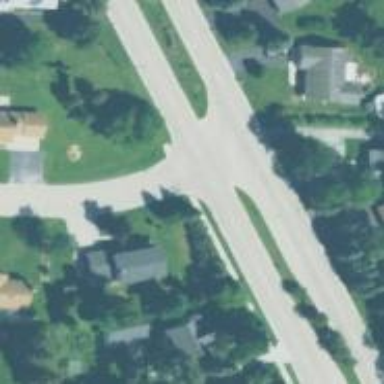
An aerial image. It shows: Asphalt footway with unmarked crossing.